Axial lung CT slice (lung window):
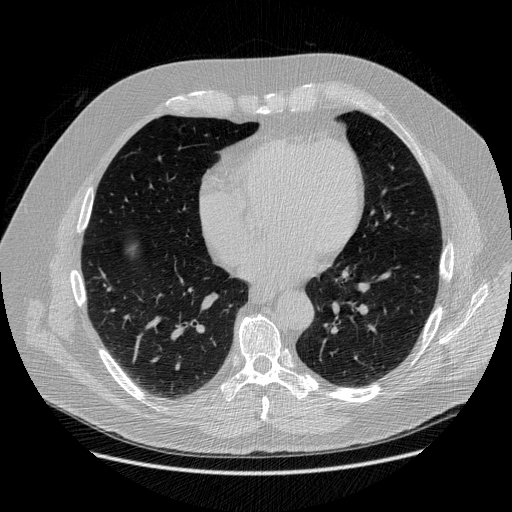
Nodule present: no